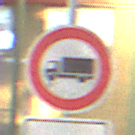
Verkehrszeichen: VerbotFuerKraftfahrzeugeUeberDreiKommaFuenfTonnen
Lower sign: ZeitangabenMitBeschraenkungAufWochentage8
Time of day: MorningAfternoon
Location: Roofed (Special)
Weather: NotSpecified
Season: NotSpecified
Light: Artificial